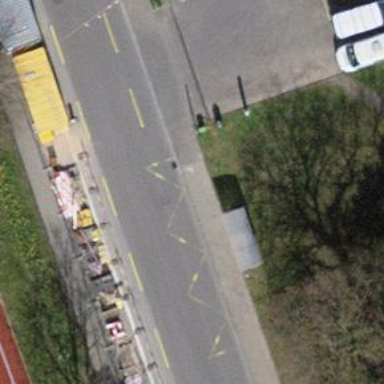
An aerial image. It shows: Bus stop with designated public transport stop position.